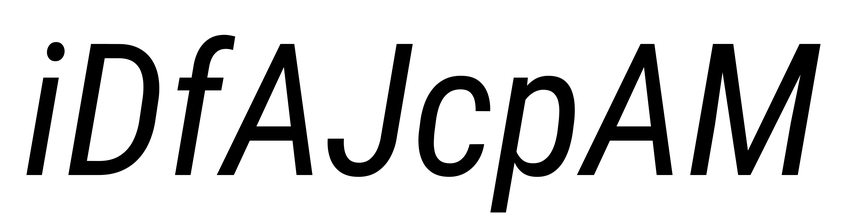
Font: Roboto-Italic_Condensed_Italic